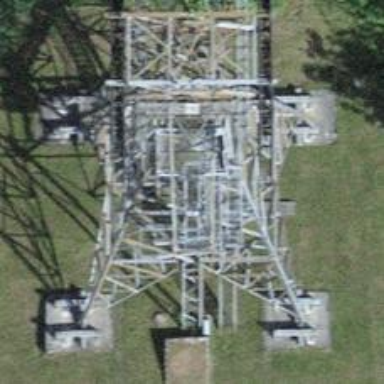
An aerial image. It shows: Pylon for aerialway.